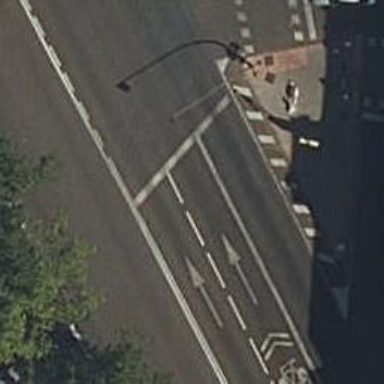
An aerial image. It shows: Road with traffic signals.